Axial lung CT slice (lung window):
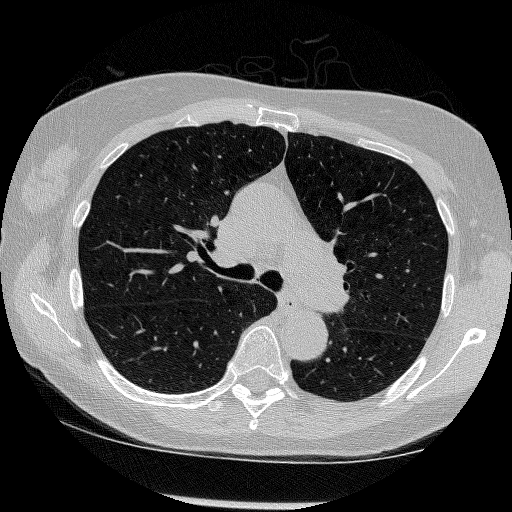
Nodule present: no